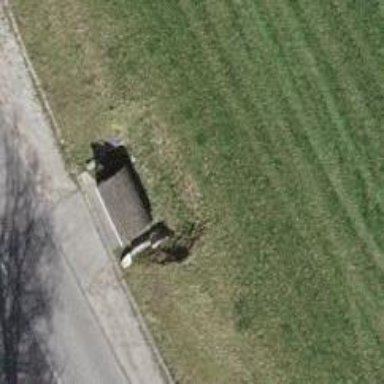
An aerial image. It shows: Bus stop with shelter.